Question: i search from while for giving gradient to textView in android.but not getting proper solution any where.
i have the screen like this
if i put the images as text, but i have many textview which having gradient,then application may be large in size.
so if anybody know the solution please post it.
Thanks.
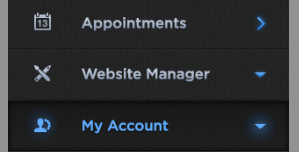
Answer: Here It goes,
'''
int[] color = {Color.DKGRAY,Color.CYAN};
float[] position = {0, 1};
TileMode tile_mode = TileMode.REPEAT;
LinearGradient lin_grad = new LinearGradient(0, 0, 0, 35,color,position, tile_mode);
Shader shader_gradient = lin_grad;
your_text_view.getPaint().setShader(shader_gradient);
'''
Edited:
Hi @android developer,
If you want to do some vertical or any gradients to the view,
Please use,
'RadialGradient' instead of 'LinearGradient.'
Only thing is you have to adjust,
'''
x coordinate of the center of the radius.
y coordinate of the center of the radius.
and also,
radius value of the view.
'''
and use Tile Mode as Mirror instead of Repeat.
I have sample but it may not exact of what you want,
'''
TileMode tile_mode = TileMode.MIRROR or TileMode.REPEAT;
RadialGradient rad_grad = new RadialGradient(0, 3, 5, Color.BLUE,Color.RED,tile_mode, tile_mode);
Shader shader_gradient = rad_grad;
your_text_view.getPaint().setShader(shader_gradient);
'''
And you can use 'SweepGradient' also instead of 'LinearGradient'.